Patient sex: M
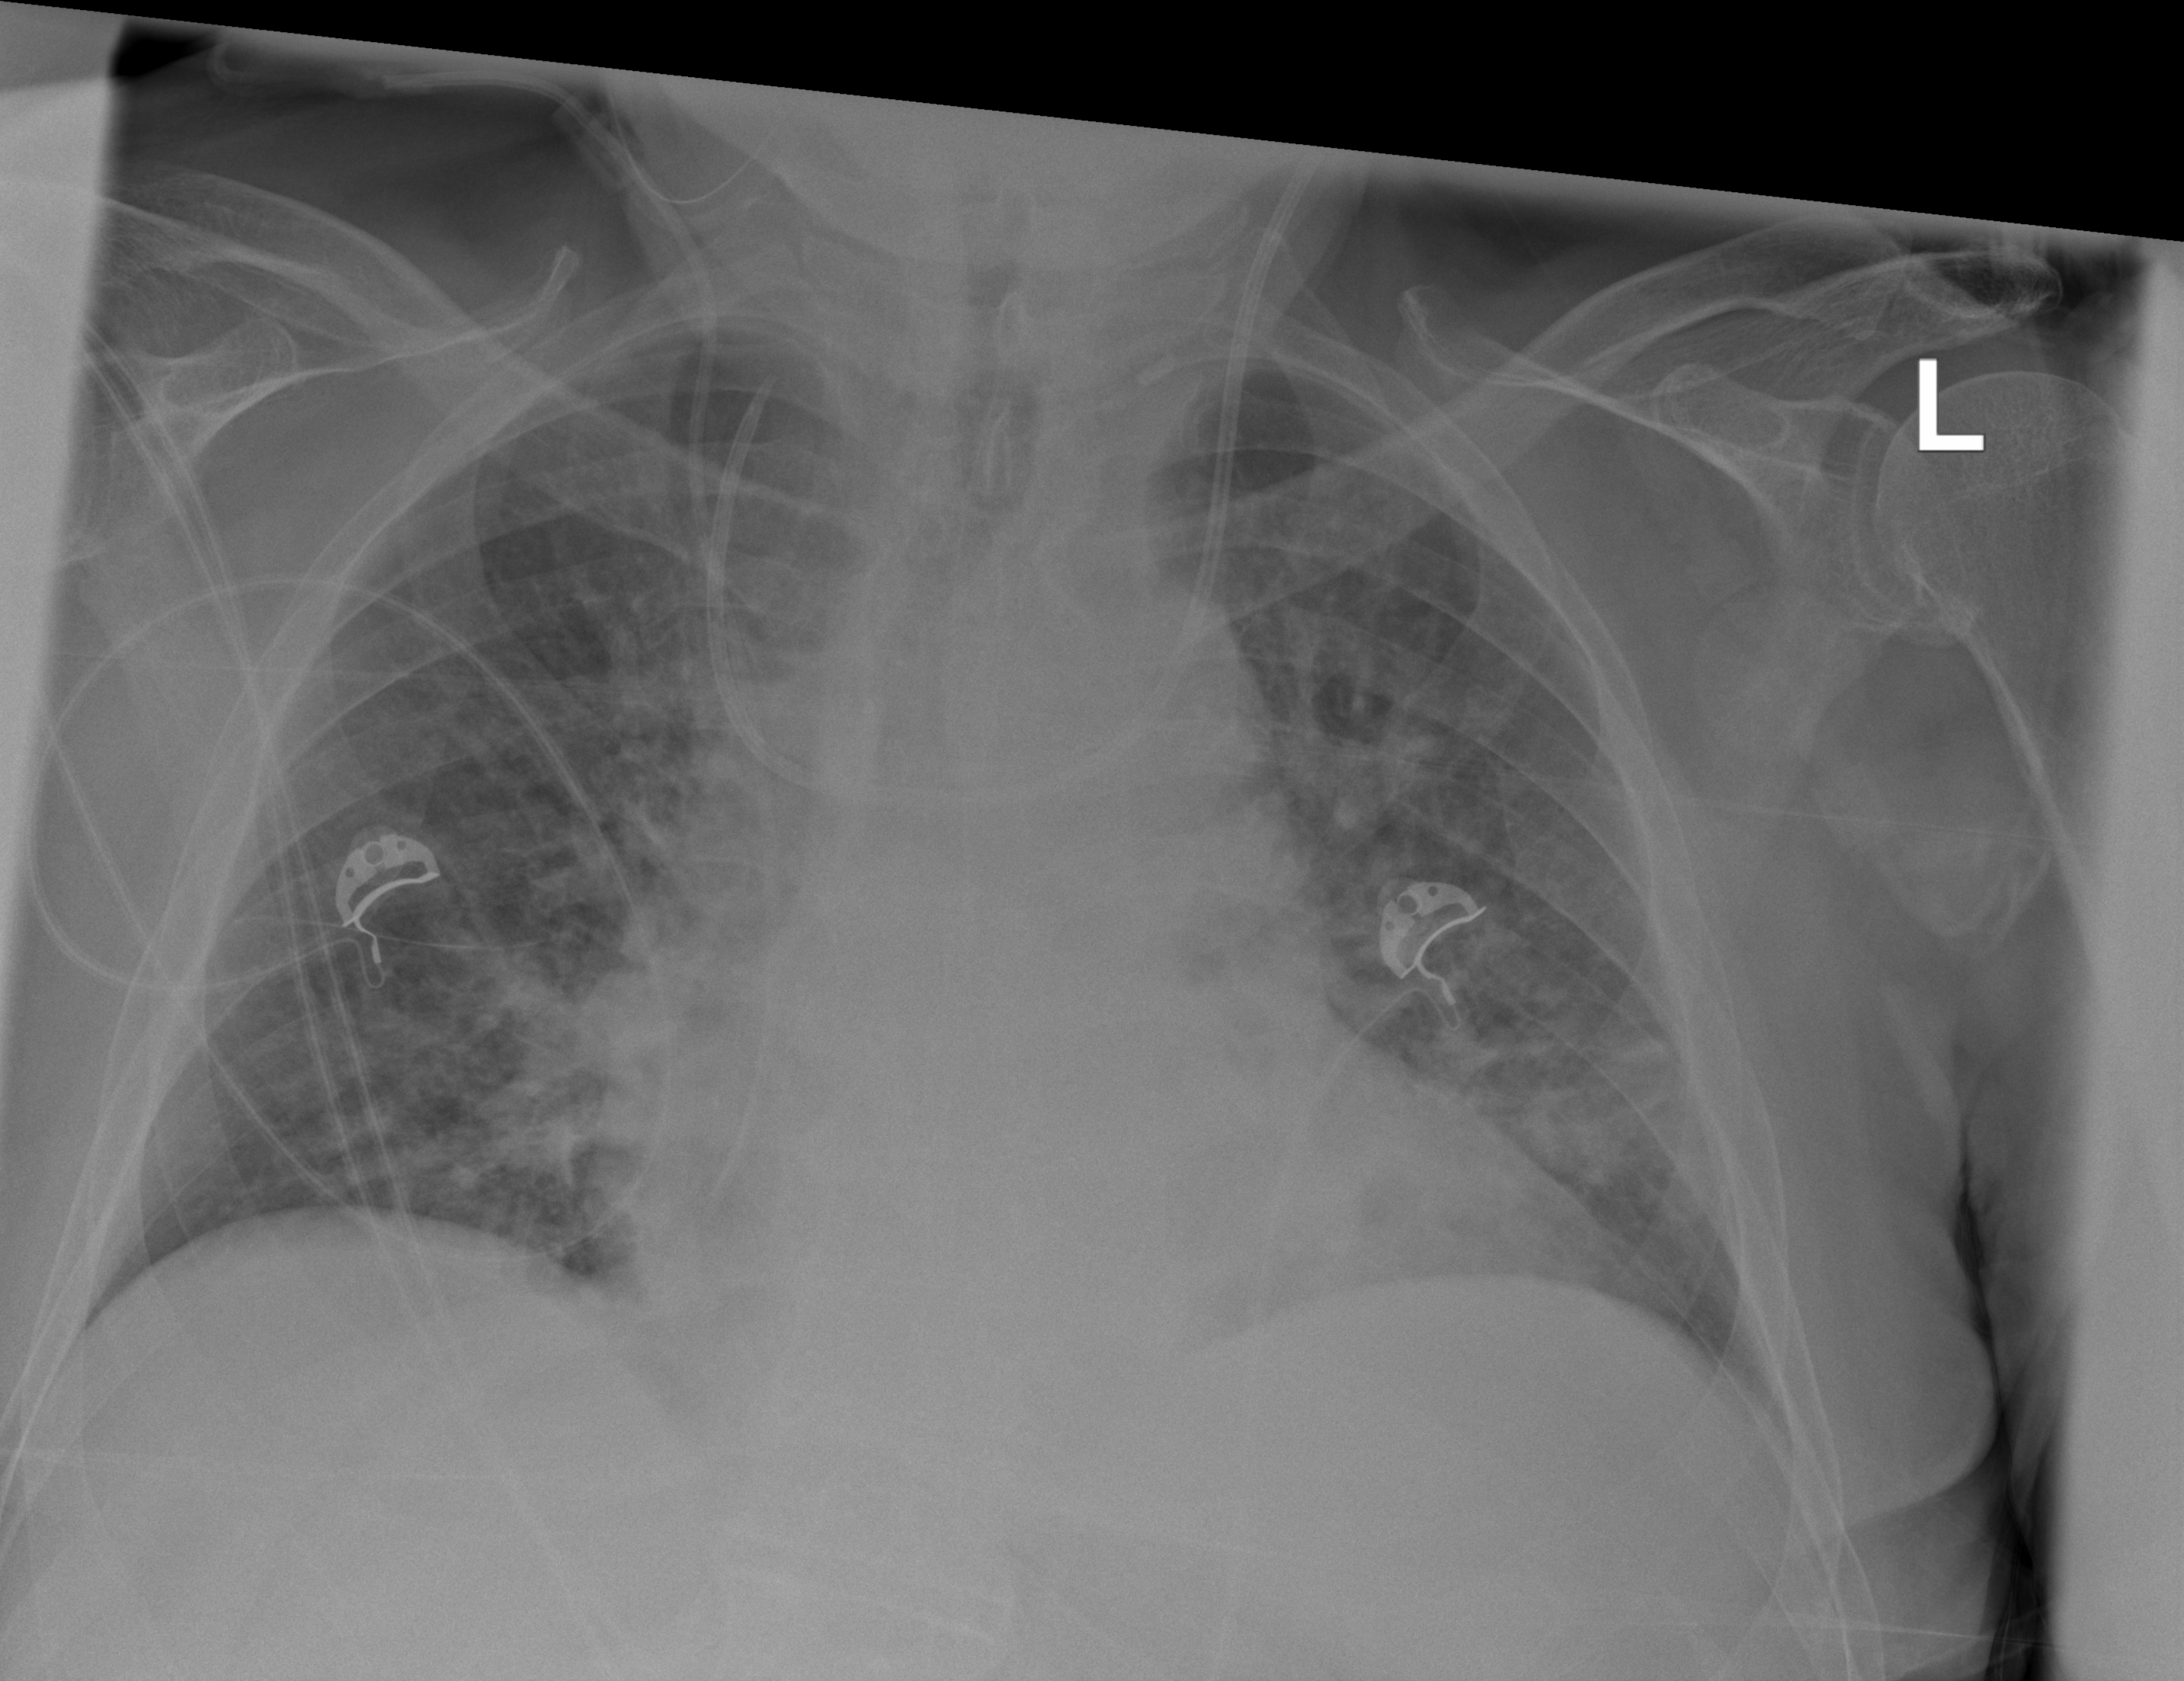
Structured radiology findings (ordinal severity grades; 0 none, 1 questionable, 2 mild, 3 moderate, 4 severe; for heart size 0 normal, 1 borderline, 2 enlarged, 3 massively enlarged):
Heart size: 2
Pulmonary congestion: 2
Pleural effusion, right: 0
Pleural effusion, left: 2
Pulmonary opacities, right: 2
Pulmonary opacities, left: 3
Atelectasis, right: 2
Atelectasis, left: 2